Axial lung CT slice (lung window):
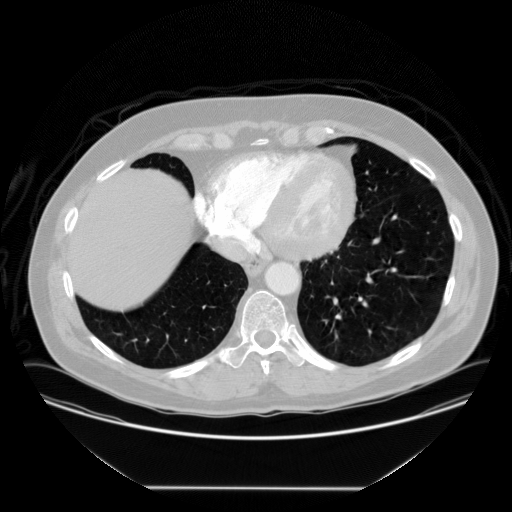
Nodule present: no